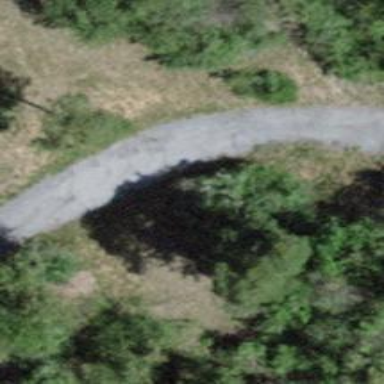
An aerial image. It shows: Driveway.